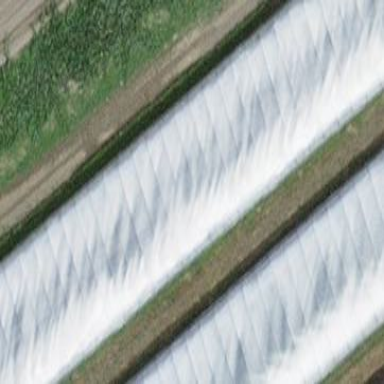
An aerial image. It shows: Greenhouse.